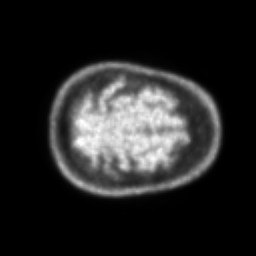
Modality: PET
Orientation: axial
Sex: male
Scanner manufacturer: ge